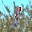
Label: 1